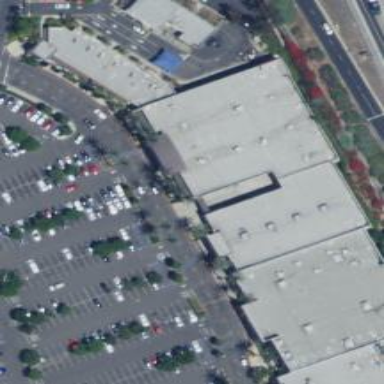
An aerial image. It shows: Building.